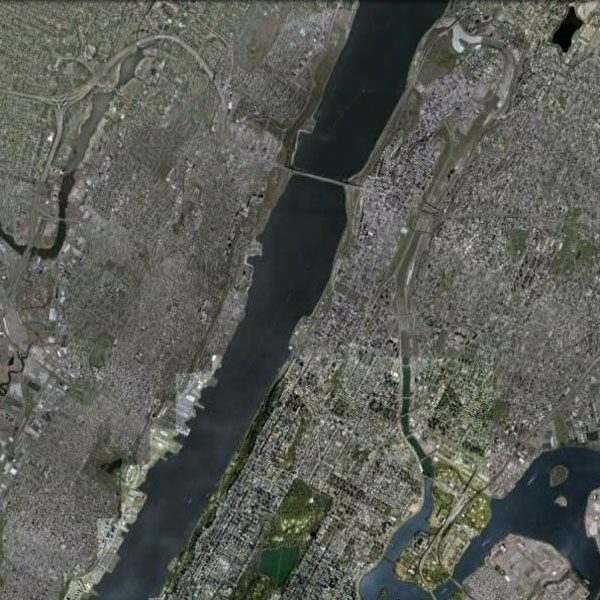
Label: River